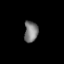
Tissue: lung
Cell type: Epithelial cells
Senescence score: 0.2281
Nuclear area (px): 283
Mean DAPI intensity: 123.954